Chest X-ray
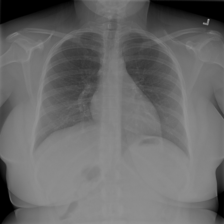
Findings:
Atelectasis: negative
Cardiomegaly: negative
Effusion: negative
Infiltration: negative
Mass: negative
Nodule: negative
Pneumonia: negative
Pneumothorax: negative
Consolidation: negative
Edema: negative
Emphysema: negative
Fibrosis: negative
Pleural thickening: negative
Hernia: negative